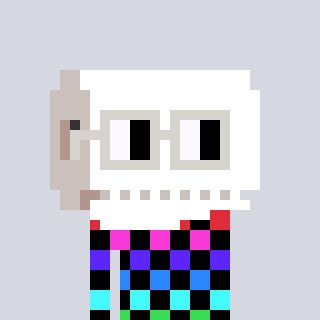
a pixel art character with square light gray glasses, a toiletpaper-full-shaped head and a bege-colored body on a cool background